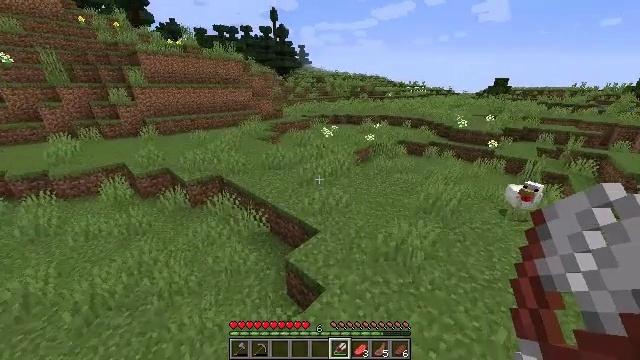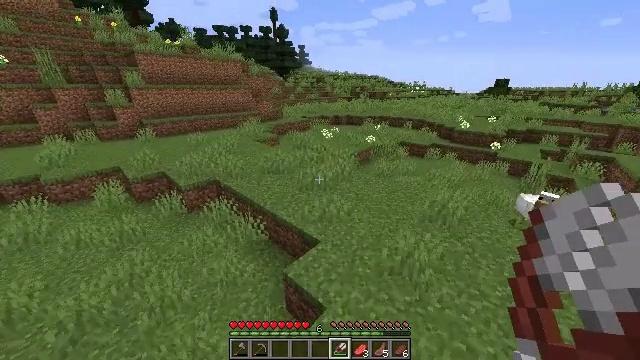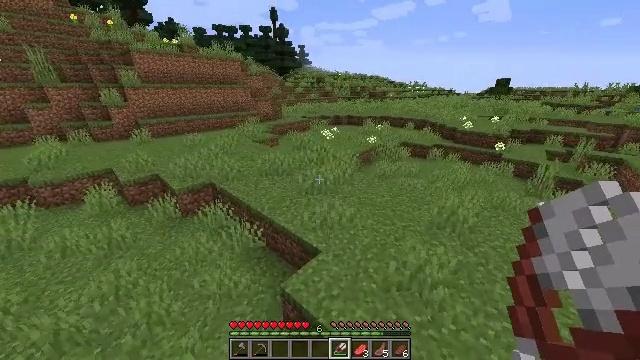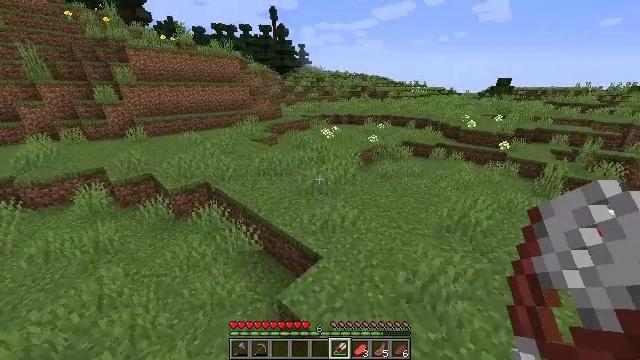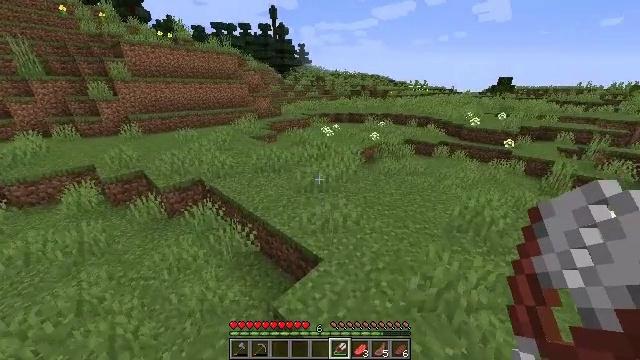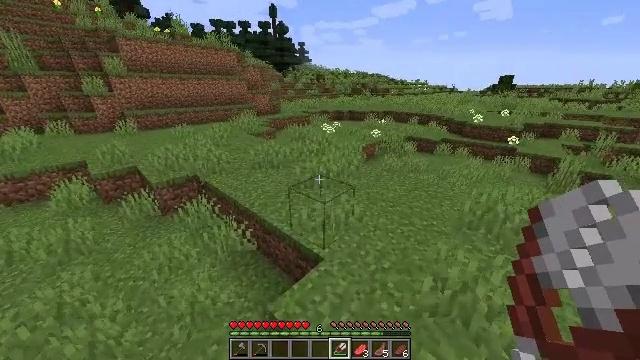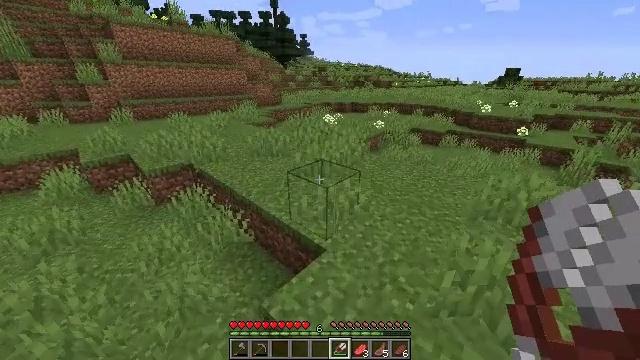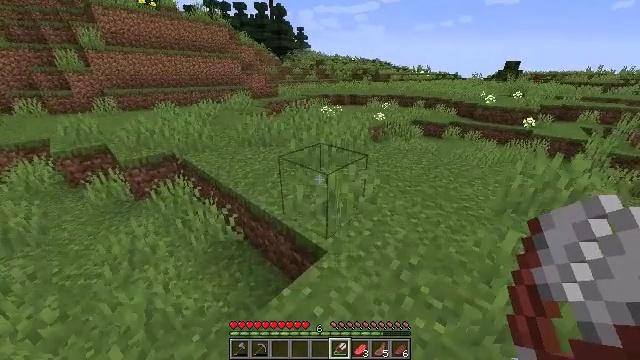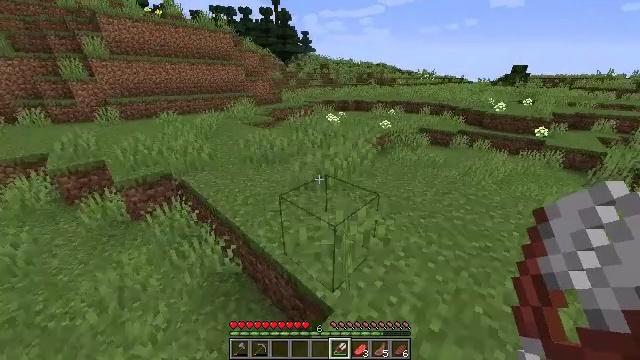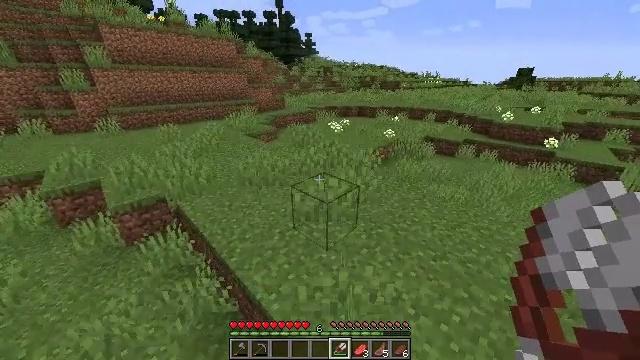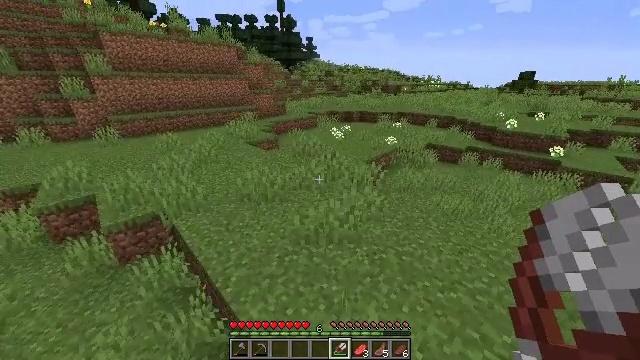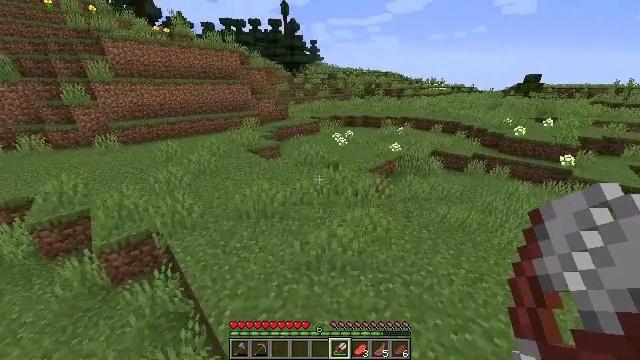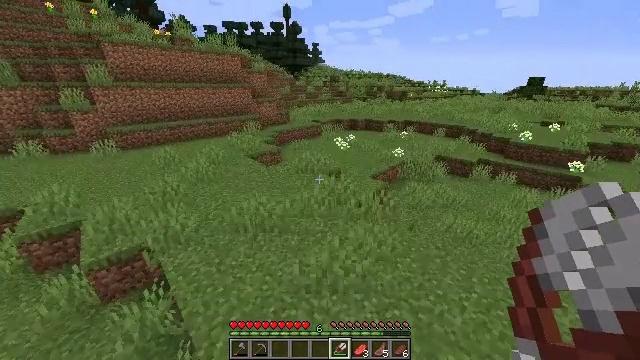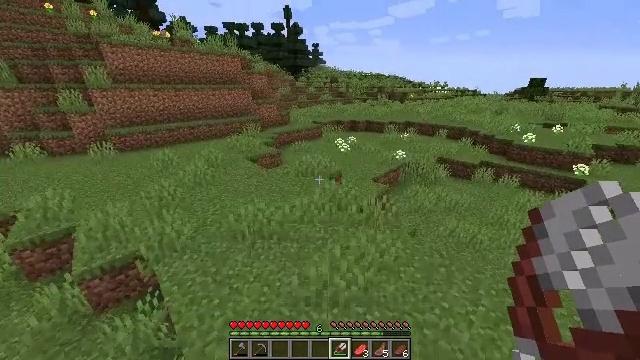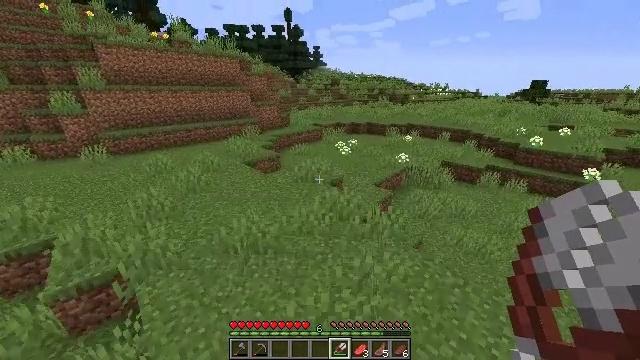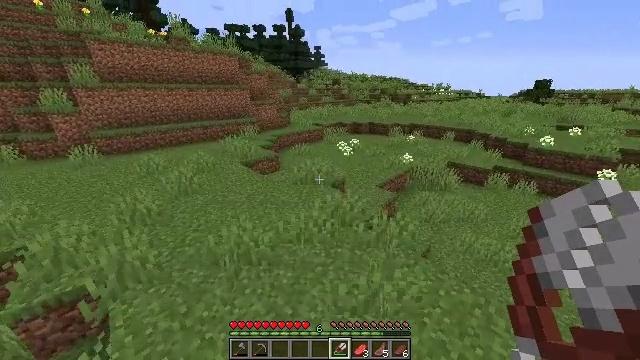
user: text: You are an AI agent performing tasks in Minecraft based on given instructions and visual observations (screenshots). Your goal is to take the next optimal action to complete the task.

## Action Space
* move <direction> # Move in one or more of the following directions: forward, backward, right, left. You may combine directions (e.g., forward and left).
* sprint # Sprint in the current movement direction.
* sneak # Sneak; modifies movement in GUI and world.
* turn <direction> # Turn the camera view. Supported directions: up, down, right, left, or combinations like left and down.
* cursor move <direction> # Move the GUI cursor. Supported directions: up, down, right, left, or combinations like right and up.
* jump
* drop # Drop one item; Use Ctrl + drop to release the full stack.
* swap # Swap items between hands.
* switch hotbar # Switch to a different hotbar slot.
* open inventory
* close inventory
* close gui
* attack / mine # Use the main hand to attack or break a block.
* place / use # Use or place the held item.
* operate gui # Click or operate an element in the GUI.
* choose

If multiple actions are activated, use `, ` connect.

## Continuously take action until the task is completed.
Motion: motion action
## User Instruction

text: Destroy the spruce leaves to get sticks and saplings.
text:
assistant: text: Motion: move forward, sprint, jump
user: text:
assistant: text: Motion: move forward, sprint, jump
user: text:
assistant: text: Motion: move forward, sprint, jump
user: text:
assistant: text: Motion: move forward, sprint, jump
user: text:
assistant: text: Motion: move forward, sprint, jump
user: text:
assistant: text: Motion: move forward, sprint, turn down, jump
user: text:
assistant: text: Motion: move forward, sprint, jump
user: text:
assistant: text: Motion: move forward, sprint, turn left, jump
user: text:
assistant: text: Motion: move forward, sprint, jump
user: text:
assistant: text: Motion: move forward, sprint, jump
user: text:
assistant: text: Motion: move forward, sprint, jump
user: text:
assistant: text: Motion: move forward, sprint, jump
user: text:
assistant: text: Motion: move forward, sprint, jump
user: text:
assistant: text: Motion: move forward, sprint, jump
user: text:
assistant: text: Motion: move forward, sprint, jump
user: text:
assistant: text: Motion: move forward, sprint, jump
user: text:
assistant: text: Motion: move forward, sprint, jump
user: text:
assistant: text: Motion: move forward, sprint, jump
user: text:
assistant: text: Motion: move forward, sprint, jump
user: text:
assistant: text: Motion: move forward, sprint, jump
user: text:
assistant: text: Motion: move forward, sprint, jump
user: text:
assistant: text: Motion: move forward, sprint, jump
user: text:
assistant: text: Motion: move forward, sprint, jump
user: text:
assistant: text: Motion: move forward, sprint, jump
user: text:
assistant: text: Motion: move forward, sprint, jump
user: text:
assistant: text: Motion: move forward, sprint, jump
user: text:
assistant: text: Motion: move forward, sprint, jump
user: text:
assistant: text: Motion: move forward, sprint, jump
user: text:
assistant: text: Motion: move forward, sprint, jump
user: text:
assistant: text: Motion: move forward, sprint, jump